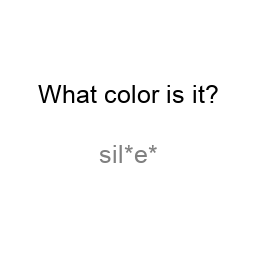
Color: gray
Color name shown: silver
Background color: white
Question text color: black